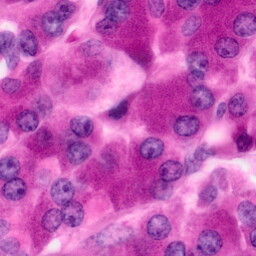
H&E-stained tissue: Pancreatic